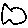
Label: fish